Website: lowes
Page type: added-to-cart
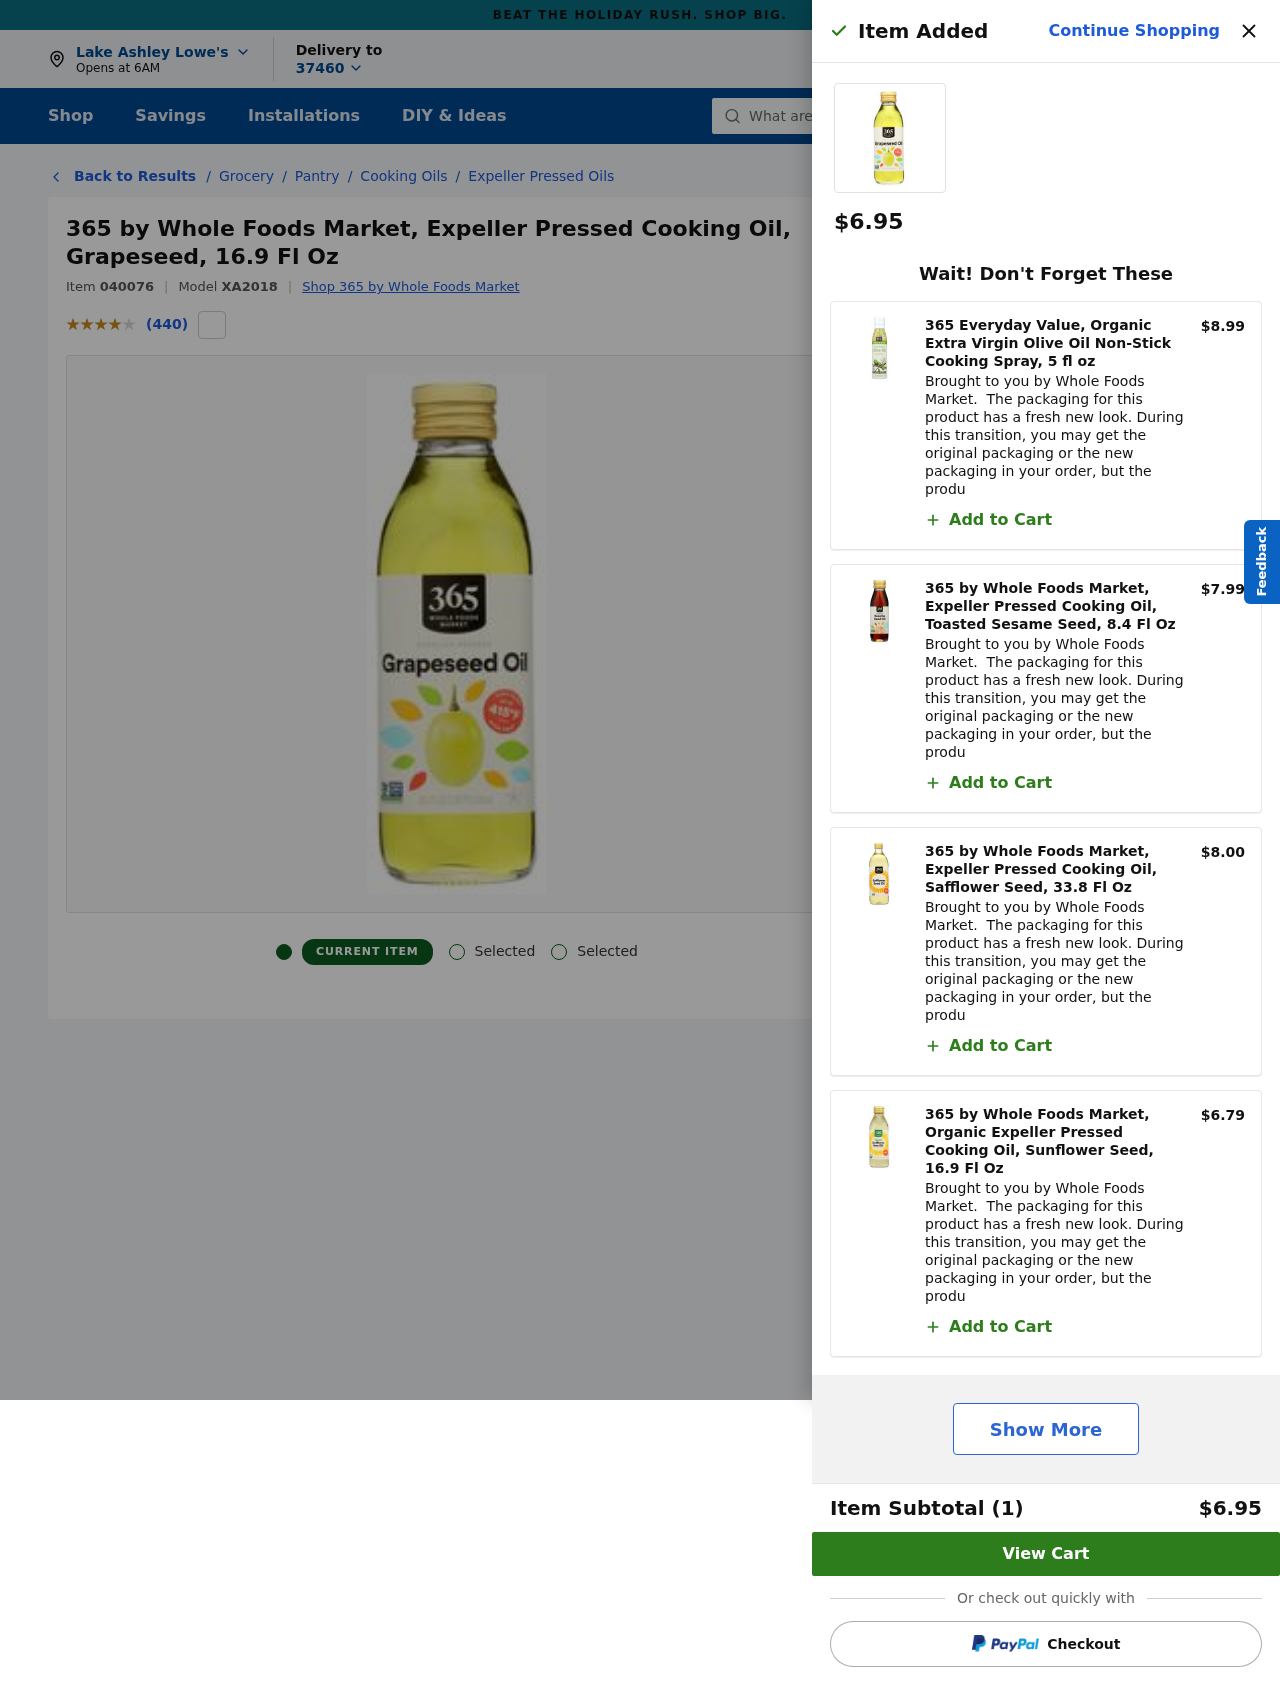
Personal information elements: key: PII_CITY
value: Lake Ashley
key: PII_POSTCODE
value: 37460
Product elements: key: PRODUCT1_BRAND
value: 365 by Whole Foods Market
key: PRODUCT1_BREADCRUMB
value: Grocery
Pantry
Cooking Oils
Expeller Pressed Oils
Grapeseed Oil
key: PRODUCT1_NAME
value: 365 by Whole Foods Market, Expeller Pressed Cooking Oil, Grapeseed, 16.9 Fl Oz
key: PRODUCT1_NUM_RATINGS
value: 440
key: PRODUCT1_PRICE
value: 6.95
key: PRODUCT1_RATING
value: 3.9
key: PRODUCT2_DESC
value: Brought to you by Whole Foods Market.  The packaging for this product has a fresh new look. During this transition, you may get the original packaging or the new packaging in your order, but the produ
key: PRODUCT2_NAME
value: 365 Everyday Value, Organic Extra Virgin Olive Oil Non-Stick Cooking Spray, 5 fl oz
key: PRODUCT2_PRICE
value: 8.99
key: PRODUCT3_DESC
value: Brought to you by Whole Foods Market.  The packaging for this product has a fresh new look. During this transition, you may get the original packaging or the new packaging in your order, but the produ
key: PRODUCT3_NAME
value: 365 by Whole Foods Market, Expeller Pressed Cooking Oil, Toasted Sesame Seed, 8.4 Fl Oz
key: PRODUCT3_PRICE
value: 7.99
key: PRODUCT4_DESC
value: Brought to you by Whole Foods Market.  The packaging for this product has a fresh new look. During this transition, you may get the original packaging or the new packaging in your order, but the produ
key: PRODUCT4_NAME
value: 365 by Whole Foods Market, Expeller Pressed Cooking Oil, Safflower Seed, 33.8 Fl Oz
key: PRODUCT4_PRICE
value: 8
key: PRODUCT5_DESC
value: Brought to you by Whole Foods Market.  The packaging for this product has a fresh new look. During this transition, you may get the original packaging or the new packaging in your order, but the produ
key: PRODUCT5_NAME
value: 365 by Whole Foods Market, Organic Expeller Pressed Cooking Oil, Sunflower Seed, 16.9 Fl Oz
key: PRODUCT5_PRICE
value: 6.79
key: PRODUCT1_ITEM_ID
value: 040076
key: PRODUCT1_MODEL_ID
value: XA2018
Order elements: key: ORDER_NUM_ITEMS
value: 1
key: ORDER_SUBTOTAL
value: $6.95
Search elements: key: HEADER_SEARCH
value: What are you looking for?